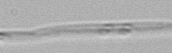
Label: Pseudo-nitzschia